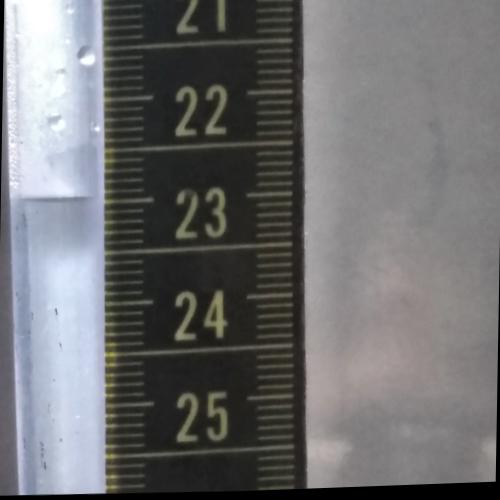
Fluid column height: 23.0 cm